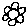
Label: flower